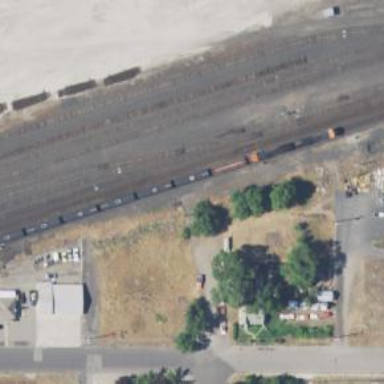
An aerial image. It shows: Railway yard.